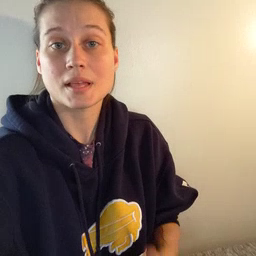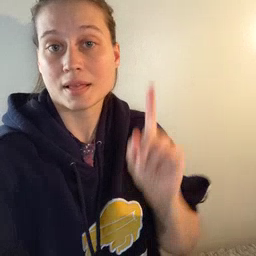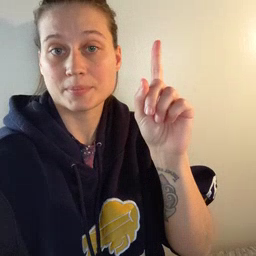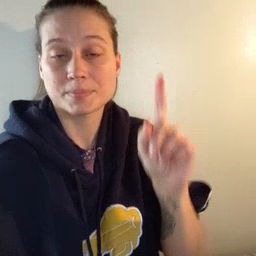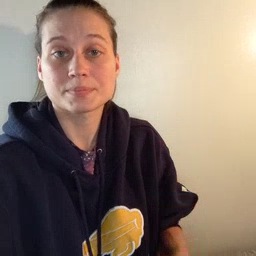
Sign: up